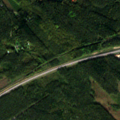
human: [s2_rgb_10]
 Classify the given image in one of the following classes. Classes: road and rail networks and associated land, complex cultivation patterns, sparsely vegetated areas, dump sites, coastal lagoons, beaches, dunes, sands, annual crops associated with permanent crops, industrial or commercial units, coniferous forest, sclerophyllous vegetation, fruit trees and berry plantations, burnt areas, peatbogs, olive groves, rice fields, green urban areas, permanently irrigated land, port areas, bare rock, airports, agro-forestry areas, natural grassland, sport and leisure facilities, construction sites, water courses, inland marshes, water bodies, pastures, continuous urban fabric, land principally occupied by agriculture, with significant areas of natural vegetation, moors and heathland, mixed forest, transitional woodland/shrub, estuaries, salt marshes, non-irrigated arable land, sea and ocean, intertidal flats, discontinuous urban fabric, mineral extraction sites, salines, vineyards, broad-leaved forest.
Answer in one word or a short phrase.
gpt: land principally occupied by agriculture, with significant areas of natural vegetation, coniferous forest, transitional woodland/shrub